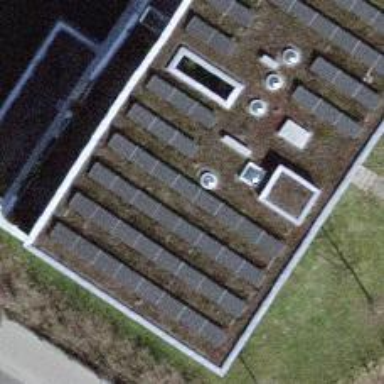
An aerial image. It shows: Solar power generator.